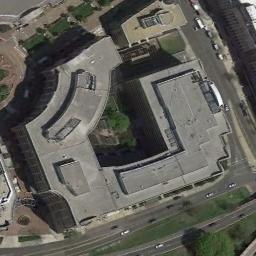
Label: commercial_area